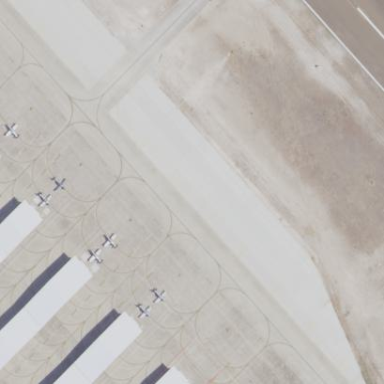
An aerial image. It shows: Apron at the airport.